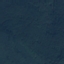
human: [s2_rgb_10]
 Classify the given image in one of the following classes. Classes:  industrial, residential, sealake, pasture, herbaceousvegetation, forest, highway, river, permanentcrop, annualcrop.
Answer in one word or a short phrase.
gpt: Forest